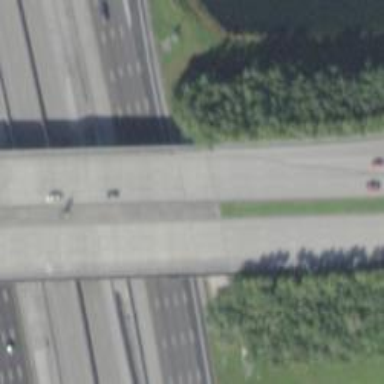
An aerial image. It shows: Motorway junction.